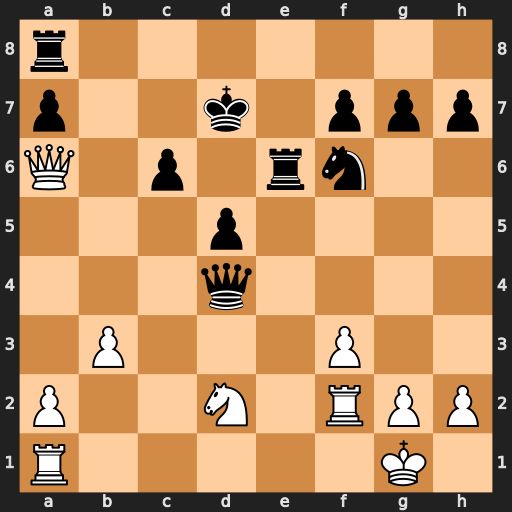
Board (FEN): r7/p2k1ppp/Q1p1rn2/3p4/3q4/1P3P2/P2N1RPP/R5K1
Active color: w
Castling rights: -
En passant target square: -
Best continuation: Qb7+ Kd8 Qxa8+ Kc7 Rc1